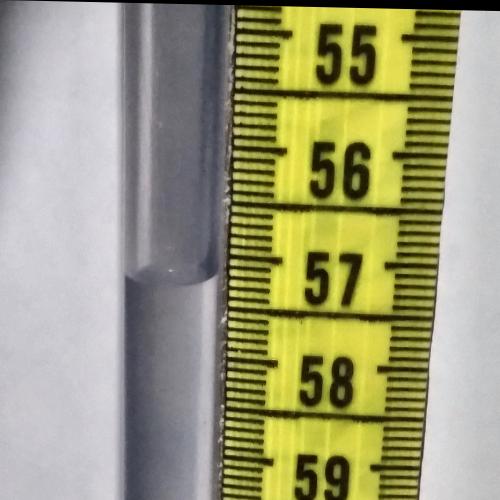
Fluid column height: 57.2 cm